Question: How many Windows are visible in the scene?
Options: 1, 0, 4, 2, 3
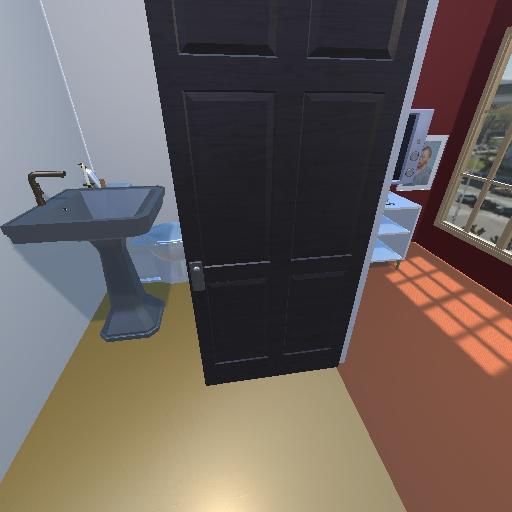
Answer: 1